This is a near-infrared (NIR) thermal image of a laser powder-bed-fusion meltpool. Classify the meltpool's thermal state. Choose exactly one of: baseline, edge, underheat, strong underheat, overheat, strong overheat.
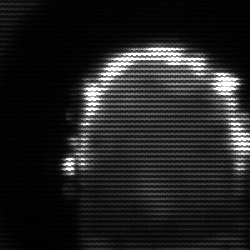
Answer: baseline